Question: I have two datagridviews:
This is generated from a csv file with this code:
'''
For Each line As String In System.IO.File.ReadAllLines("C:\path\test.csv")
Form1.DataGriView1.Rows.Add(line.Split(";"))
Next
'''
The.csv file has this format:
12345;SOME TEXT;<PHONE>;<PHONE>;2014-07-31;
23456;SOME TEXT;<PHONE>;<PHONE>;2014-07-11;
This is generated from an excel file with this code:
'''
Dim MyConnection As System.Data.OleDb.OleDbConnection
Dim DtSet As System.Data.DataSet
Dim MyCommand As System.Data.OleDb.OleDbDataAdapter
MyConnection = New System.Data.OleDb.OleDbConnection _
("provider=Microsoft.Jet.OLEDB.4.0; Data Source='C:\Users\path\excel.xls'; Extended Properties=Excel 8.0;")
MyCommand = New System.Data.OleDb.OleDbDataAdapter _
("select * from [Sheet$]", MyConnection)
DtSet = New System.Data.DataSet
MyCommand.Fill(DtSet)
Form1.DataGridView2.DataSource = DtSet.Tables(0)
MyConnection.Close()
'''
The Excel document has 6 columns, with headers.

## The question:
I need to find duplicates and display the data in a third gridview. Specifically, I want to see if the value in column column1 in DataGridView1 are in column polnr in DataGridView2. If it does, I want the entire line from DataGridView copied to DataGridView3
Yes, I have tried it myself and searched through the whole internet. Can someone help me?
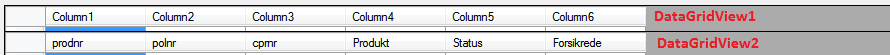
Answer: this should work with dgv 1 + 3 being unbound
'''
Dim rowlist As New ArrayList
Dim dgv3row As New DataGridViewRow
For Each dgv1row As DataGridViewRow In DataGridView1.Rows
For Each dgv2row As DataGridViewRow In DataGridView2.Rows
If dgv1row.Cells("Column1").Value = dgv2row.Cells("polnr").Value Then
For Each dgvcell As DataGridViewCell In dgv1row.Cells
rowlist.Add(dgvcell.Value)
Next
If rowlist.Count > 0 Then
Dim dgv3rowindex As Integer = DataGridView3.Rows.Add()
dgv3row = DataGridView3.Rows(dgv3rowindex)
For Each dgv3cell As DataGridViewCell In dgv3row.Cells
dgv3cell.Value = rowlist(dgv3cell.ColumnIndex)
Next
rowlist.Clear()
End If
End If
Next
Next
'''